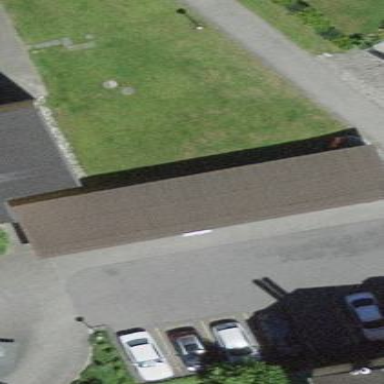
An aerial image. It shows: Carport building.